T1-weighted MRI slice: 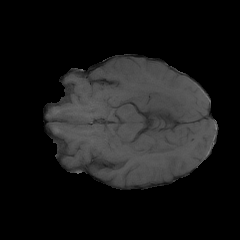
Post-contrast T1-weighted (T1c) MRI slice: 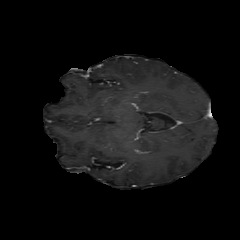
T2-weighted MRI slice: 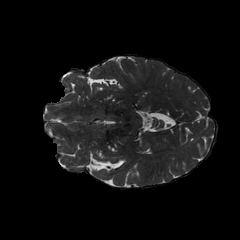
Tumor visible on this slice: no